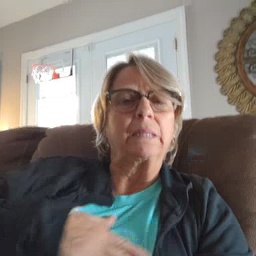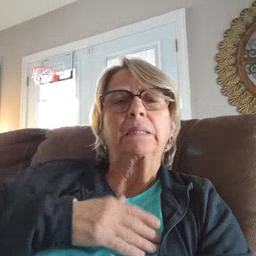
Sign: please